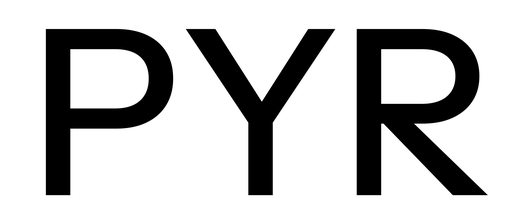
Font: InstrumentSans_Medium